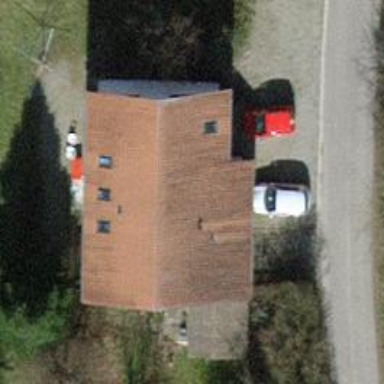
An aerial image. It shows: Detached building with gabled roof.